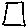
Label: square